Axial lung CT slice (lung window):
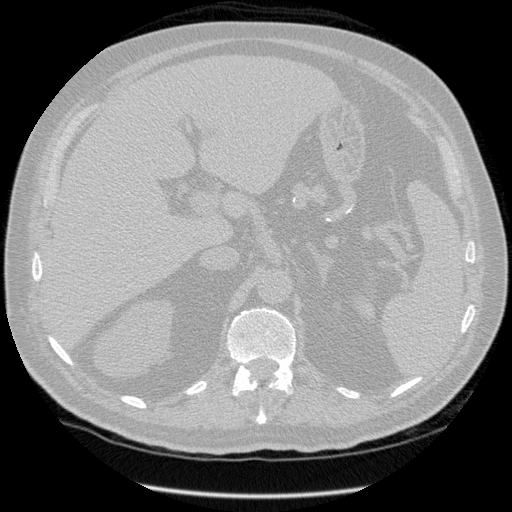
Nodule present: no